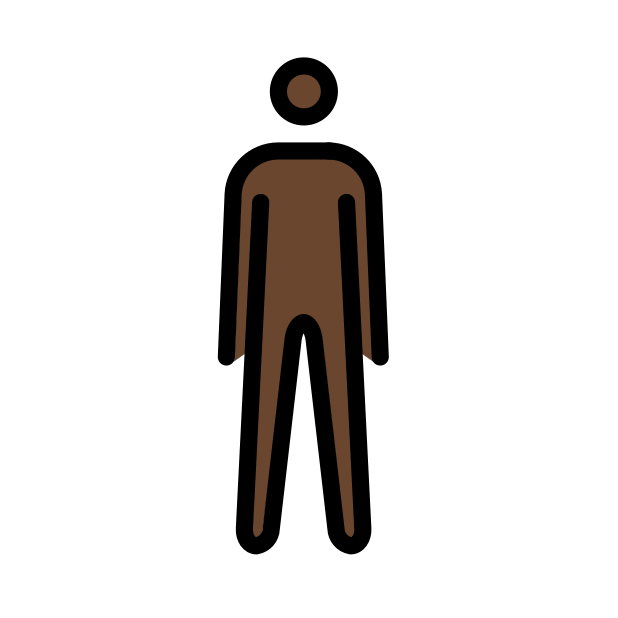
man standing: dark skin tone